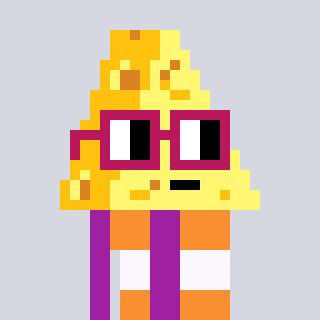
a pixel art character with square dark red glasses, a cheese-shaped head and a magenta-colored body on a cool background